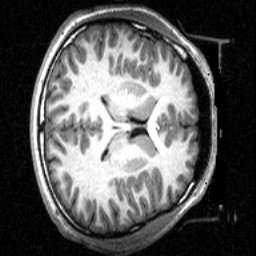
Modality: T1w
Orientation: axial
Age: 29
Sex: male